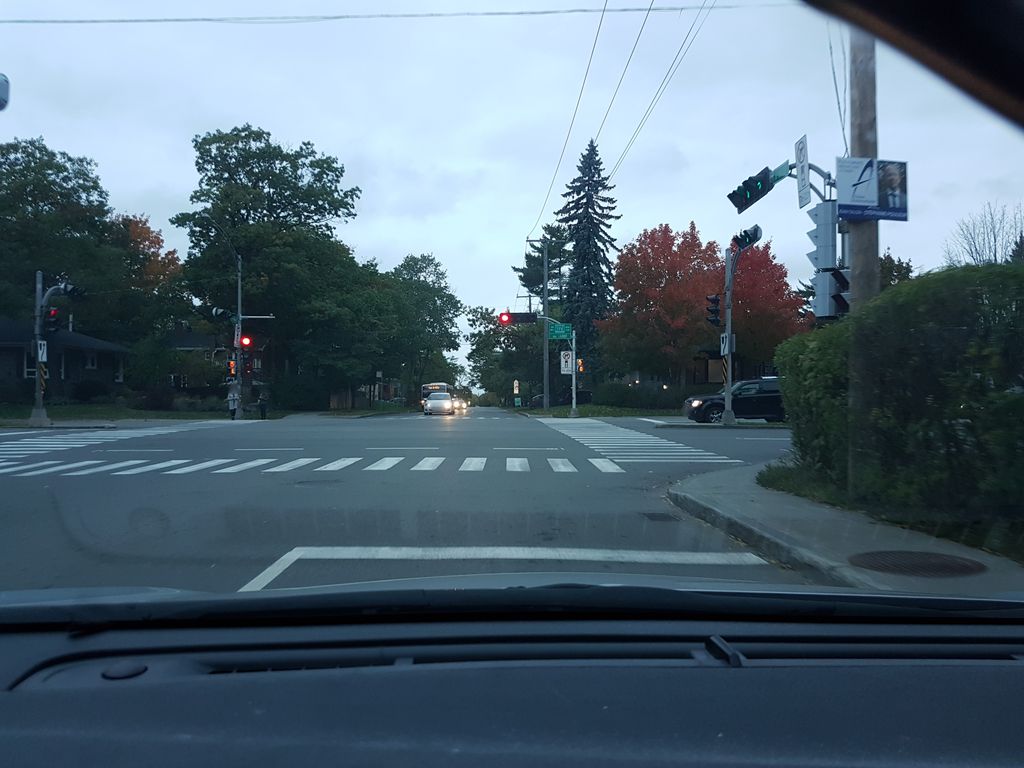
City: quebec_city